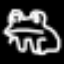
Label: frog